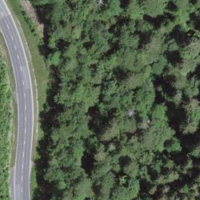
EUNIS habitat code: 43
Species observed at this site:
Platanthera bifolia